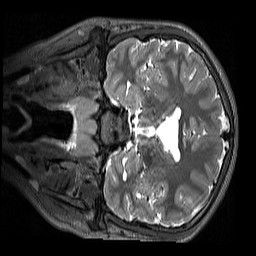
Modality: T2w
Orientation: coronal
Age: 12
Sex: male
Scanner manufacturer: siemens
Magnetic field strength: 3 T
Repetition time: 3.2 s
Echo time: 0.408 s